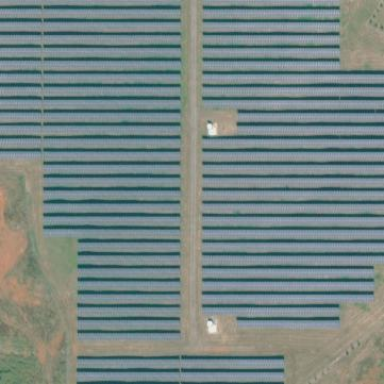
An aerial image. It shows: Solar power plant with photovoltaic technology surrounded by fence.